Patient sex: M
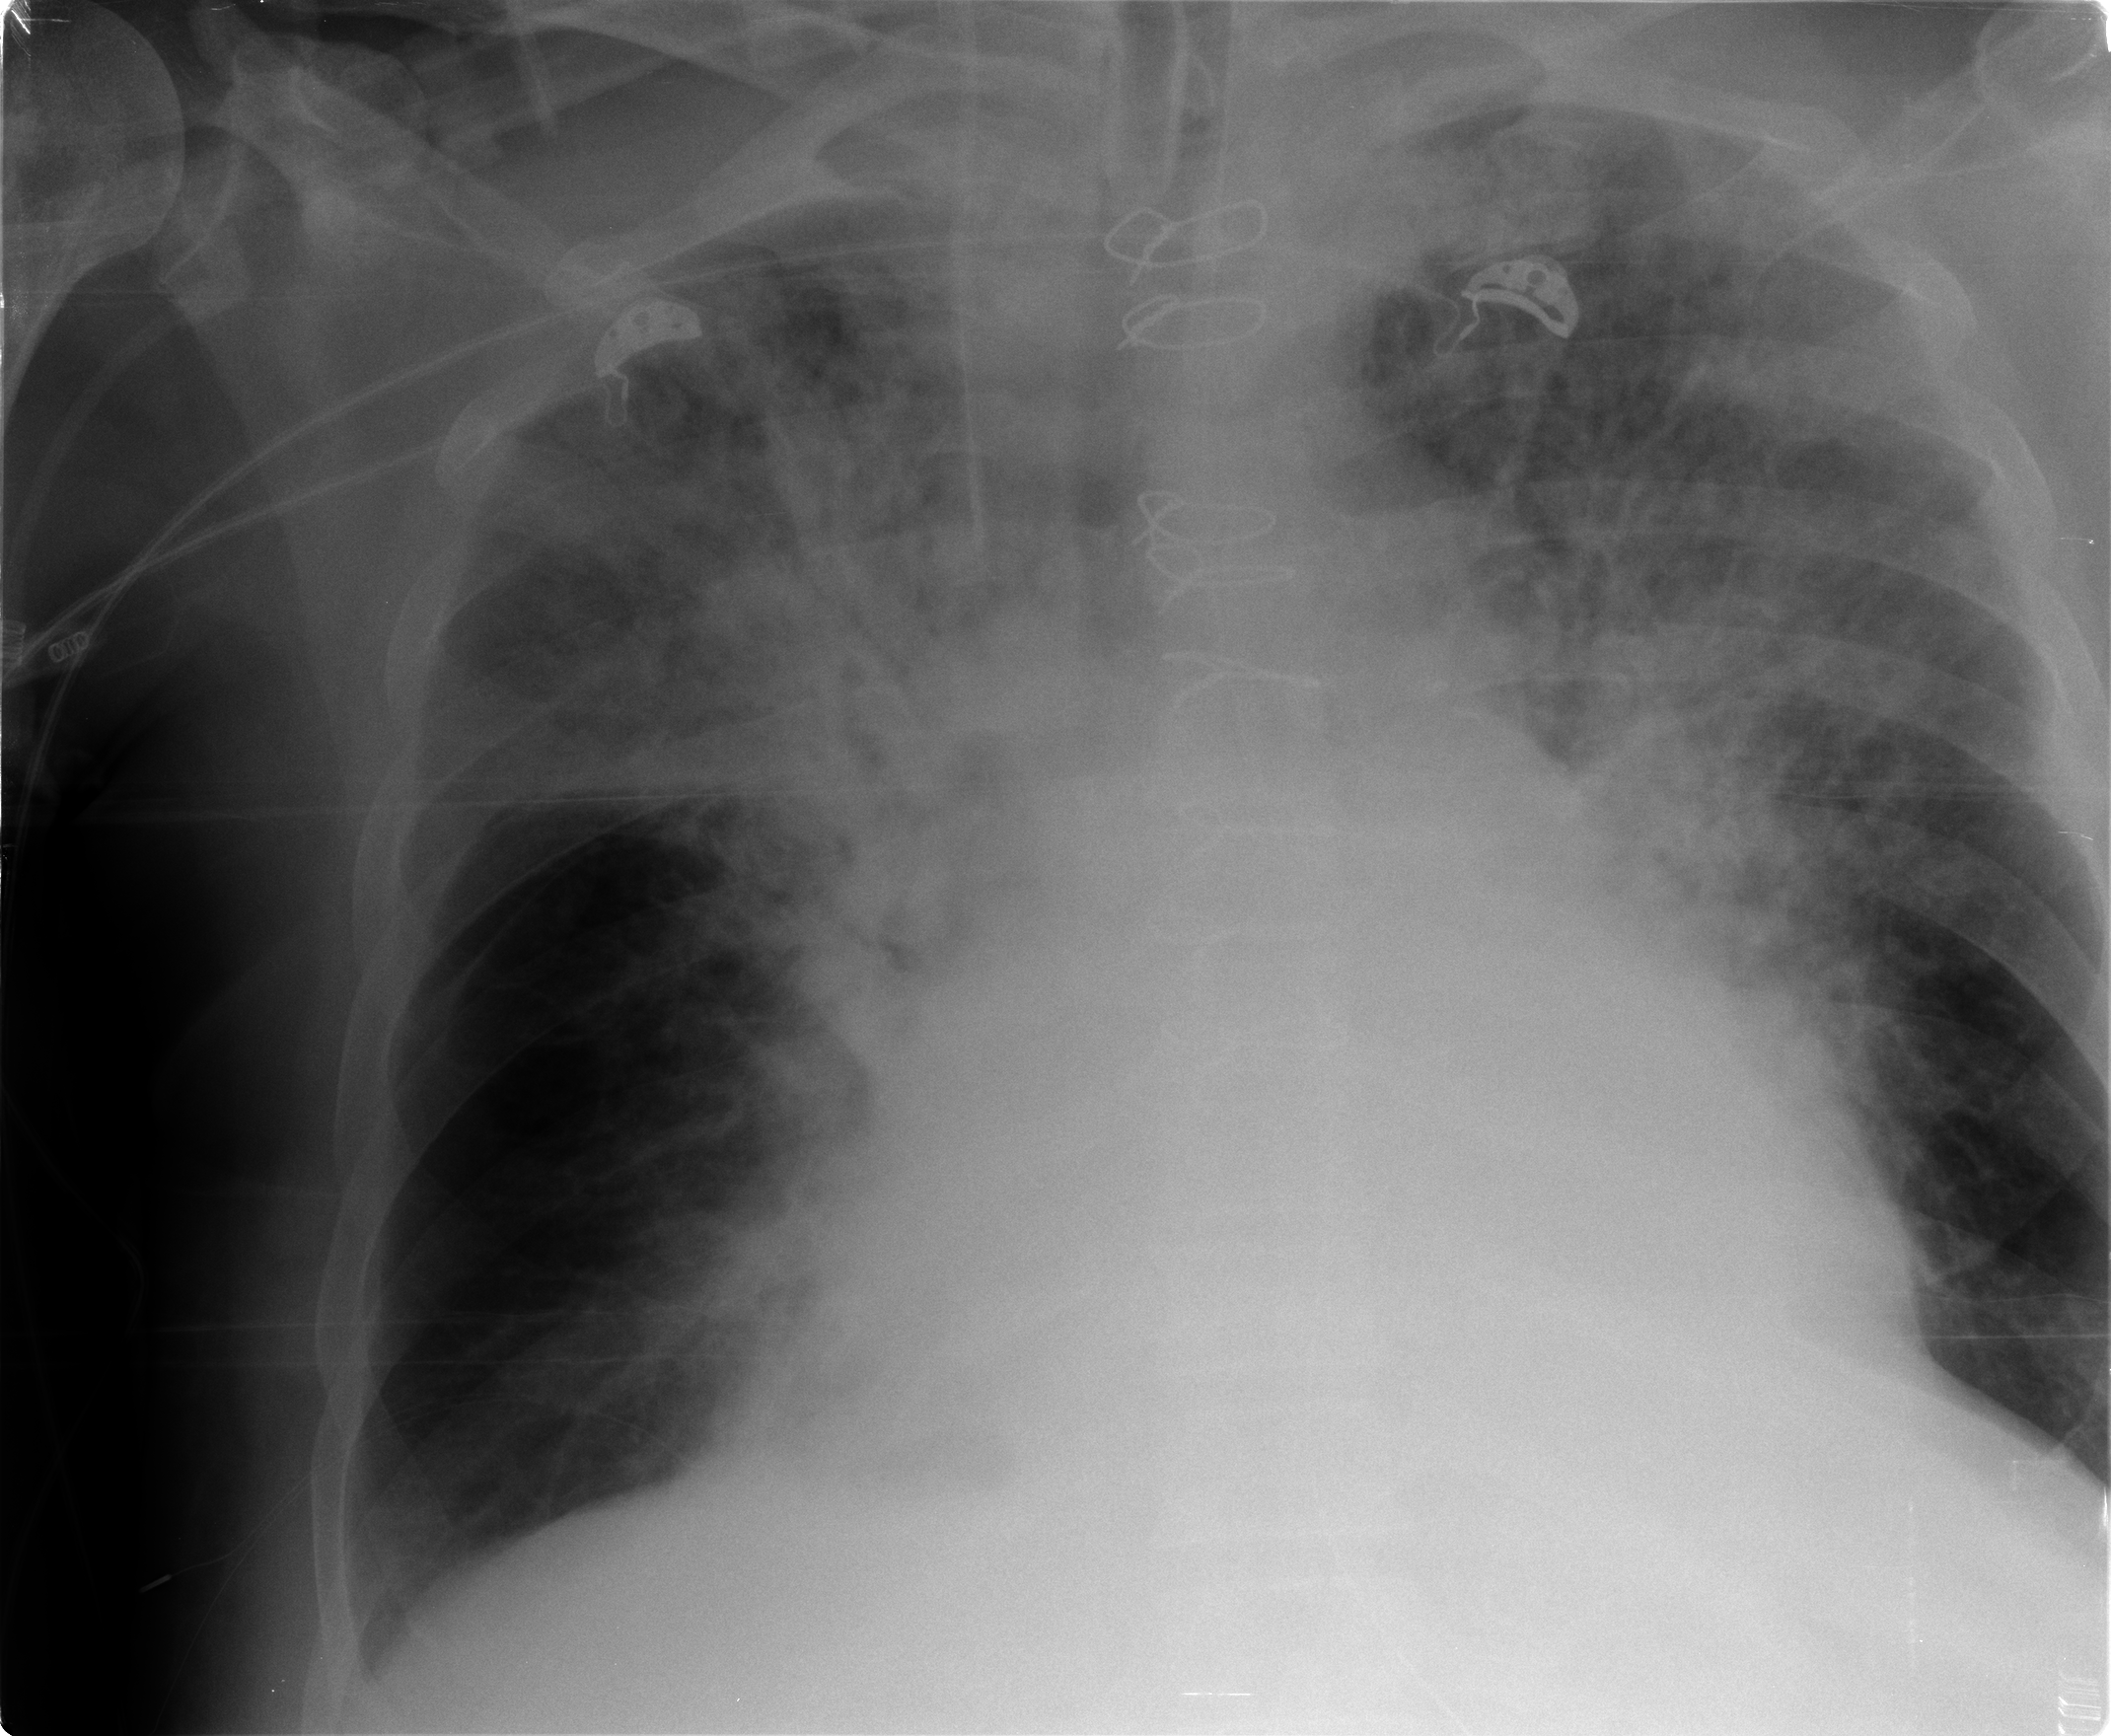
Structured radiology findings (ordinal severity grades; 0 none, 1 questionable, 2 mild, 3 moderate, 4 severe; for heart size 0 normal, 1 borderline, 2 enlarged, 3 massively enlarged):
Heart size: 3
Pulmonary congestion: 2
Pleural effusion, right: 0
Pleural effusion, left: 0
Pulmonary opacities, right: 4
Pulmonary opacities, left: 3
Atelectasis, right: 2
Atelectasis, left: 2